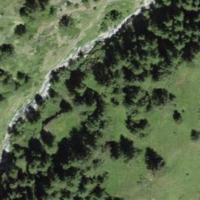
EUNIS habitat code: 43
Species observed at this site:
Dactylorhiza sambucina